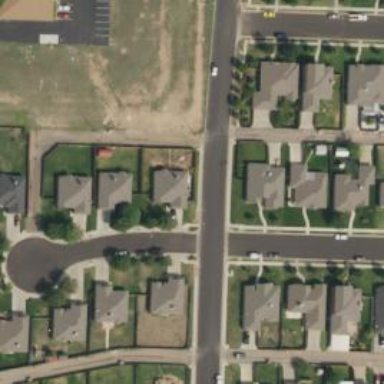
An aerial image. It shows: Alley classified as service road.